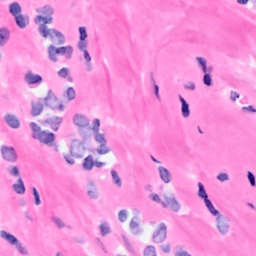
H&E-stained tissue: Breast